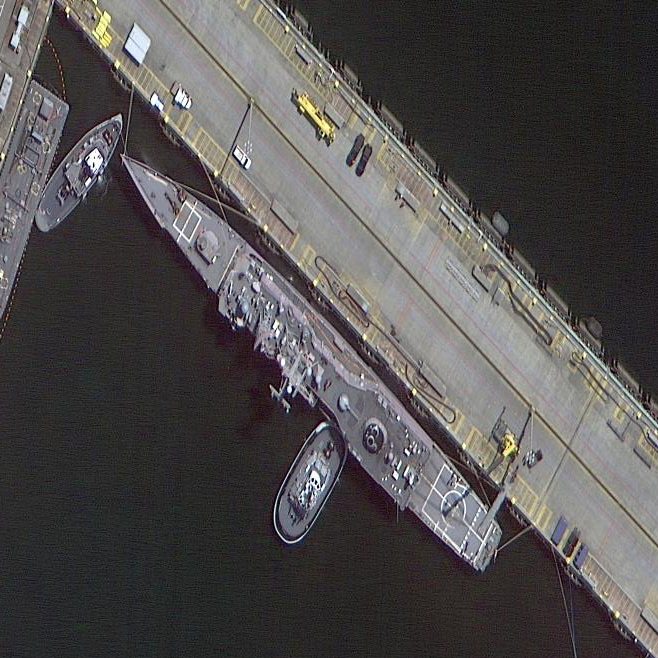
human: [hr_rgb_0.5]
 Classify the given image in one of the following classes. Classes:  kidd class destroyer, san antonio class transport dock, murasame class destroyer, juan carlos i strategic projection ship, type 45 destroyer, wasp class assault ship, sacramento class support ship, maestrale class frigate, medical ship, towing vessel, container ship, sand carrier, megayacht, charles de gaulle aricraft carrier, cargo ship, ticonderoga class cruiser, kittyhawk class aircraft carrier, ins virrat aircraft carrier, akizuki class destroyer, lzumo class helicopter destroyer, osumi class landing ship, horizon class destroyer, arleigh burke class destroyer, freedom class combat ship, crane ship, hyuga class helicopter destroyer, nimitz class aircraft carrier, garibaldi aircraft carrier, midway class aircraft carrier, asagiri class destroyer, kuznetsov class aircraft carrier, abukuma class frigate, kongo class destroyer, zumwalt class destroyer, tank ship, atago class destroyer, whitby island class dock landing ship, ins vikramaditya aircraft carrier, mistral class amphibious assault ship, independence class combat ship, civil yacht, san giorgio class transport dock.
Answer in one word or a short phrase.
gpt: Ticonderoga class cruiser